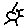
Label: sun